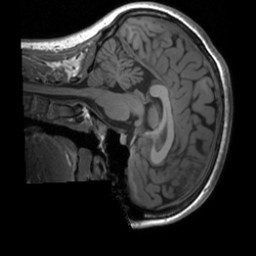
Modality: T1w
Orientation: sagittal
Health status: healthy
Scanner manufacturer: siemens
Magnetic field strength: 3 T
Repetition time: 1.9 s
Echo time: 0.00226 s